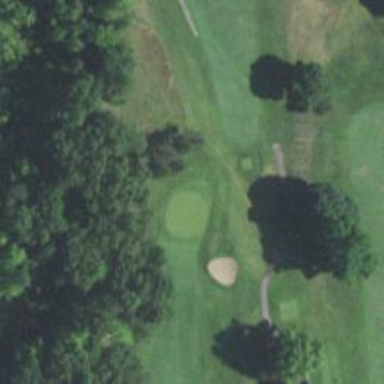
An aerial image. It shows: Golf hole.